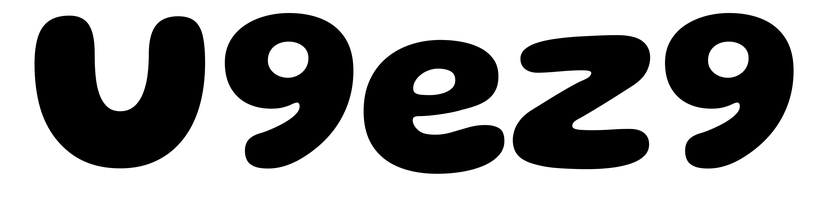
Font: Gluten_Bold